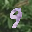
Label: 9